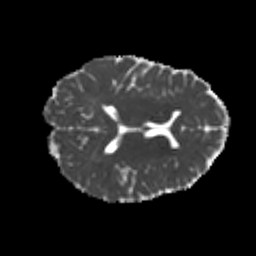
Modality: MD
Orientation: axial
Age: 22
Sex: female
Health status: healthy
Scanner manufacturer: philips
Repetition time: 7.388 s
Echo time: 0.08599 s